Question: There are some blocks in the picture. Find the smallest square area that can place all the small blocks in the area in a suitable way without overlapping. Return the length of the square side.
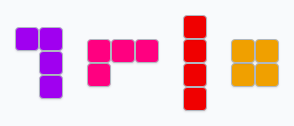
Answer: 4